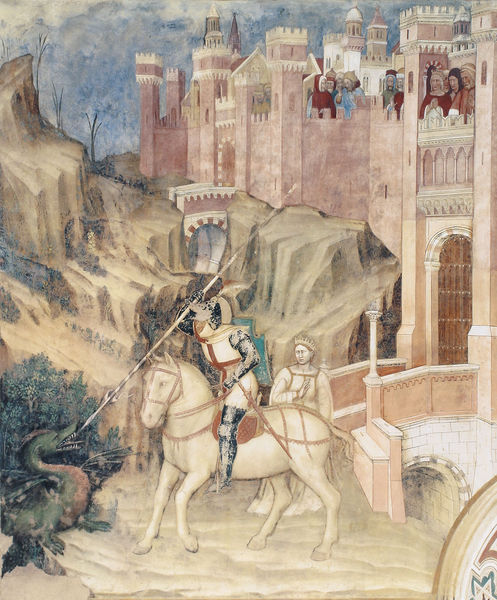
Titel: Cappella di S. Giorgio: Leben Jesu, Marienkrönung, Legende der hll. Georg, Katharina und Lucia
Künstler: Altichiero
Standort: Padua, Capella di S. Giorgio (EU - I - Venetien)
Schlagwörter: baum, berg, blau, felsen, gemälde, gott, himmel, kampf, mann, weiß, wolken, bäume, grün, landschaft, menschen, stadt, fenster, frau, säule, rot, schloss, weg, beige, diener, faru, hügel, brücke, gitter, krone, prinzessin, rosa, pferd, reiter, turm, zuschauer, berge, fels, mauer, schlucht, angst, könig, lanze, tor, zinnen, eingang, burg, kreuz, türme, palast, abschied, festung, gefahr, ritter, rüstung, schimmel, portal, mittelalter, prinz, heiliger, kreuzzüge, siegfried, königin, heilige, speer, fresko, töten, drachen, drache, drachentöter, georg, burgtor, bleu, umgebung, sankt, kreuzritter, drach, st. georg, burgraben, mitterlalter, schichtenwechsel, v´braun